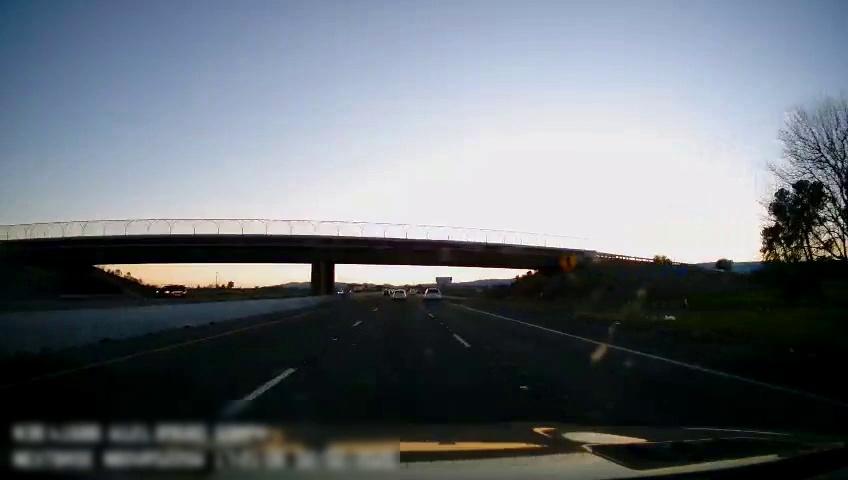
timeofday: Day
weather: Sunny
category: Drivable Space
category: Vehicles | Car
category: Vehicles | SUV
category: Vehicles | Car
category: Lanes | Current Lane
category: Lanes | Current Lane
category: Lanes | Alternate Lane
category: Lanes | Alternate Lane
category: Traffic | Signs
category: Traffic | Signs